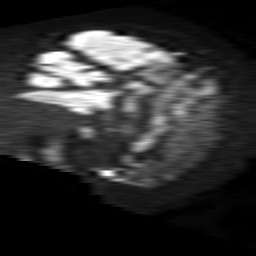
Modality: TRACE
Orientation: sagittal
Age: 80
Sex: female
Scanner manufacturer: philips
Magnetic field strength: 1.5 T
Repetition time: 4.6 s
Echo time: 0.08826 s